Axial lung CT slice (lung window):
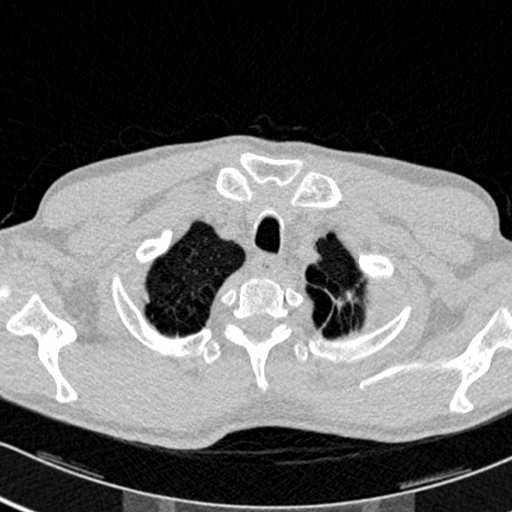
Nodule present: no